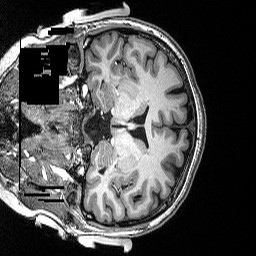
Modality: T1w
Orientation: coronal
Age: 32
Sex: female
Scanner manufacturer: siemens
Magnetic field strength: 3 T
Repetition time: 2.53 s
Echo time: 0.0033 s